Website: macys
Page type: customer-info-address
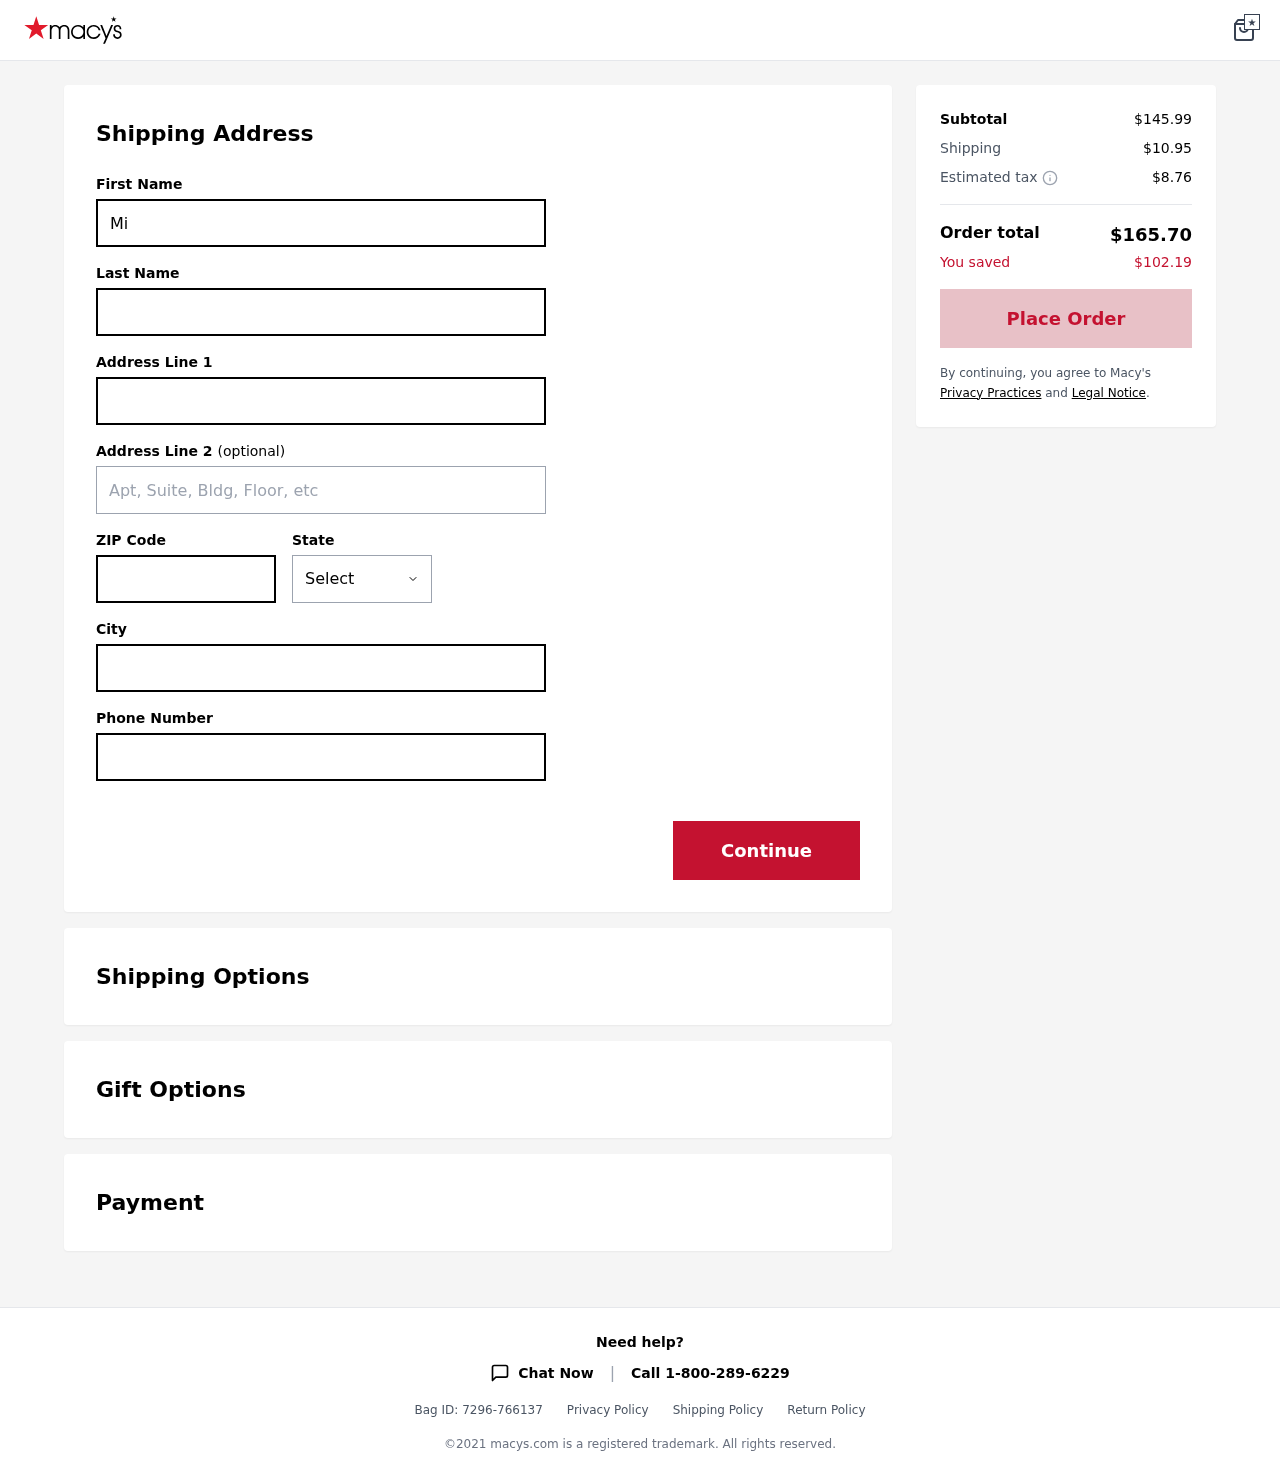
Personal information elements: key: PII_CITY
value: Kristinachester
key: PII_FIRSTNAME
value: Michael
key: PII_LASTNAME
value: Griffith
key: PII_PHONE
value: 9319513660
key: PII_POSTCODE
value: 54464
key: PII_STATE
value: South Carolina
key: PII_STREET
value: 307 Brian Union
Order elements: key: ORDER_SUBTOTAL
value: $145.99
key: ORDER_SHIPPING_COST
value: $10.95
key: ORDER_TAX
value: $8.76
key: ORDER_TOTAL
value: $165.70
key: ORDER_SAVINGS
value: $102.19